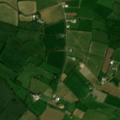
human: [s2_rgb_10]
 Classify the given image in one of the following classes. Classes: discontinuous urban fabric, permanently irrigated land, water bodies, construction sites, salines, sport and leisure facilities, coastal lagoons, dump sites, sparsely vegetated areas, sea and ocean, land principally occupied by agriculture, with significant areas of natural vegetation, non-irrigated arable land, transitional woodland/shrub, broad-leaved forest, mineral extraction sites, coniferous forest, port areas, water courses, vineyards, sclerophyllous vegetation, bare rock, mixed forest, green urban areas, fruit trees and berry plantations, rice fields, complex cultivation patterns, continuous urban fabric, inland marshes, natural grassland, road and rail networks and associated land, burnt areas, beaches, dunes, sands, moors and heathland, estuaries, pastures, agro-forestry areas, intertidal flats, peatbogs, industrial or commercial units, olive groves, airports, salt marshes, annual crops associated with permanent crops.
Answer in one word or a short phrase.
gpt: pastures